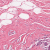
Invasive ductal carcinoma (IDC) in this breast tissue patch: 0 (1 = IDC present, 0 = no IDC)